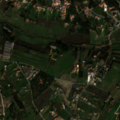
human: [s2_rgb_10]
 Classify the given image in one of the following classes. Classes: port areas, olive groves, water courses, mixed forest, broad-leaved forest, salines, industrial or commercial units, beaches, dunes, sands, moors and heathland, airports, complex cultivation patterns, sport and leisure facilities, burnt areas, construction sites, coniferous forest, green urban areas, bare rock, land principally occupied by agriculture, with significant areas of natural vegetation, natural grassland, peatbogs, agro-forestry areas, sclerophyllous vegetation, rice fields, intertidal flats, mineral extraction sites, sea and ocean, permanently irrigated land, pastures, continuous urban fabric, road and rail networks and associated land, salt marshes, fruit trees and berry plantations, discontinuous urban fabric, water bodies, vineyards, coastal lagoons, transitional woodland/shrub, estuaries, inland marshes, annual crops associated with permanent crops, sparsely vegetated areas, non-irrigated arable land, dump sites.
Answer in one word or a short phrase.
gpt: discontinuous urban fabric, complex cultivation patterns, land principally occupied by agriculture, with significant areas of natural vegetation